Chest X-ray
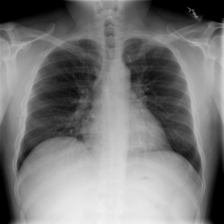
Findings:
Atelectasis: negative
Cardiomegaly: negative
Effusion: negative
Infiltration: negative
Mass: negative
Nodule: negative
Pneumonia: negative
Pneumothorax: negative
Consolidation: negative
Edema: negative
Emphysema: negative
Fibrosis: negative
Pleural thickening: negative
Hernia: negative